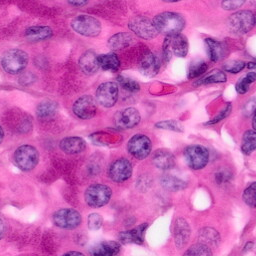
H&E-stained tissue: Pancreatic